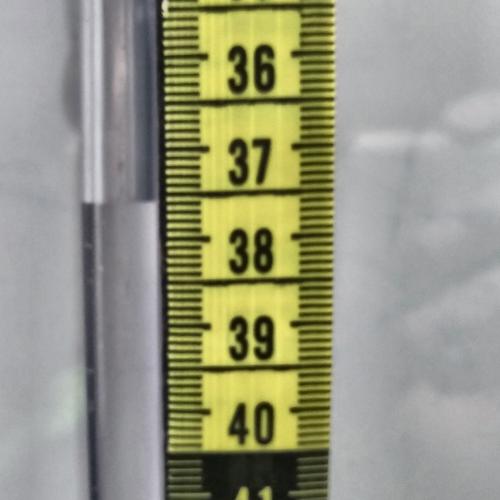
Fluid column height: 37.6 cm